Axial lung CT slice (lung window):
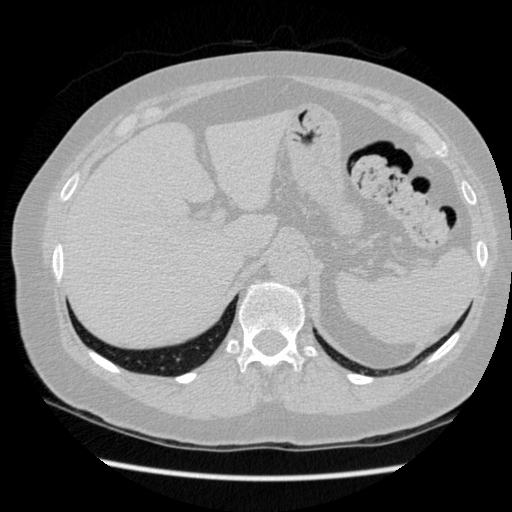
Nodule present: no